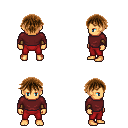
a pixel art fantasy rpg character, male body template, human, tanned skin, maroon long-sleeve shirt, red pants, brown short bangs hairstyle, cloth bracers, four views (front, back, left, right), 2x2 character sprite sheet, small pixel art, hard edges, no anti-aliasing